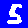
Digit: 5